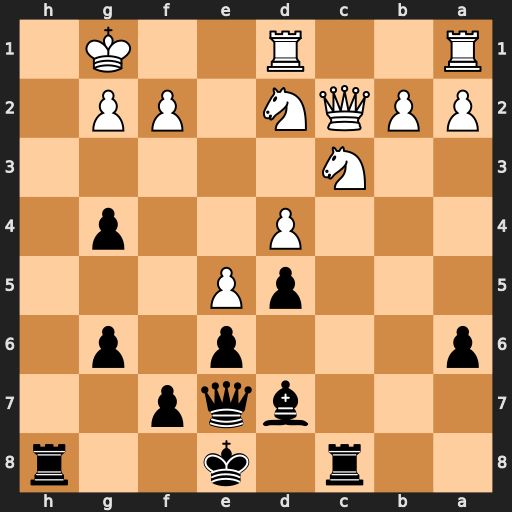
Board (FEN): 2r1k2r/3bqp2/p3p1p1/3pP3/3P2p1/2N5/PPQN1PP1/R2R2K1
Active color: b
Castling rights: k
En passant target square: -
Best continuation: Qh4 Kf1 Bb5+ Nxb5 Rxc2